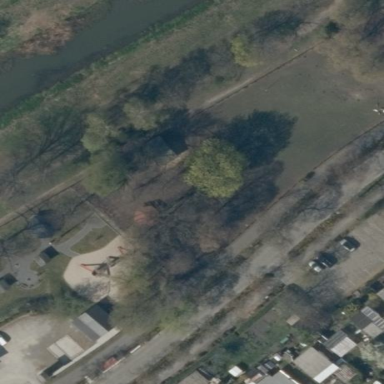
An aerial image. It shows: Enclosure in the zoo.